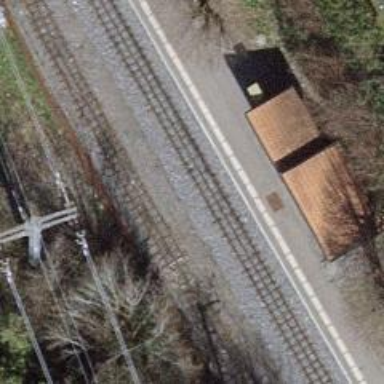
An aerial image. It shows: Narrow-gauge railway with single track. The railway is electrified with contact line.